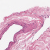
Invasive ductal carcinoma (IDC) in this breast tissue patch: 0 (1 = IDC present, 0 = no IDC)